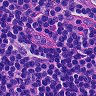
Metastatic tissue present: no